Question: I had a solution with the unit tests for MSTest with Moles 0.94.51023.0 working fine under VS2010 IDE. Had to downgrade the solution to VS2008 SP1. All tests without moles work fine. Every test with moles throws "Microsoft.Moles.VSHost has stopped working" error:

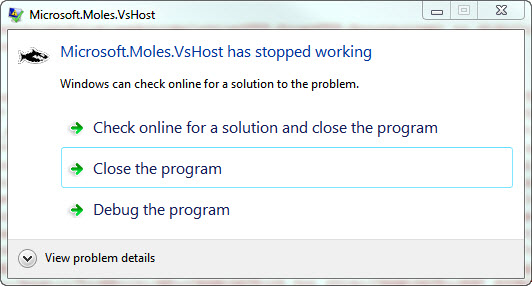
Answer: I had found the similar problem <URL>.
Apparently Microsoft Security Update for Microsoft Windows (KB2742599) prevents MSTest in VS2008 from working with Moles. As soon as I removed this update, the tests with Moles start working.